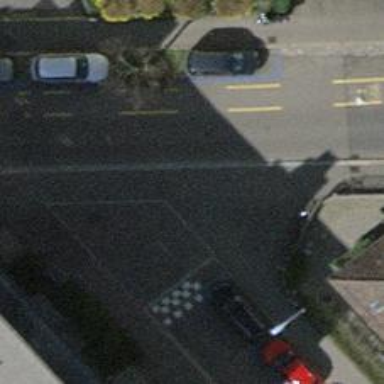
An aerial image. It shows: Table-style traffic calming feature.